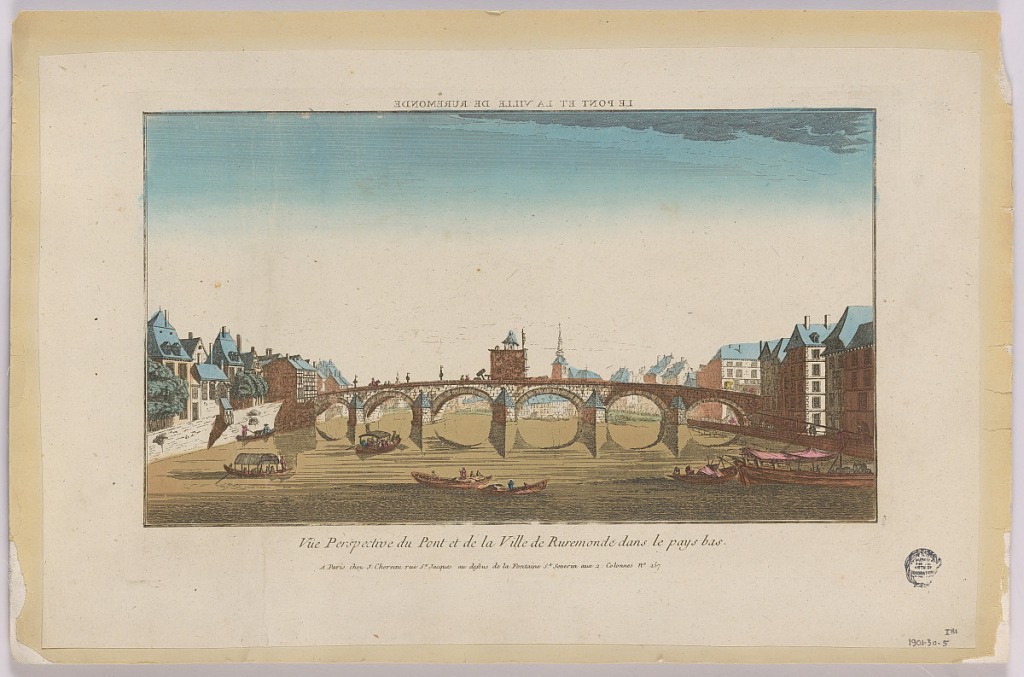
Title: Peep-show, Vue Perspective du Pont et de la Ville de Ruremonde dans le Pays Bas
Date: ca. 1750
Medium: Engraving in ink with washes of watercolor on paper, mounted on scrapbook page
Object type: Print
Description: Peep-show print